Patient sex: F
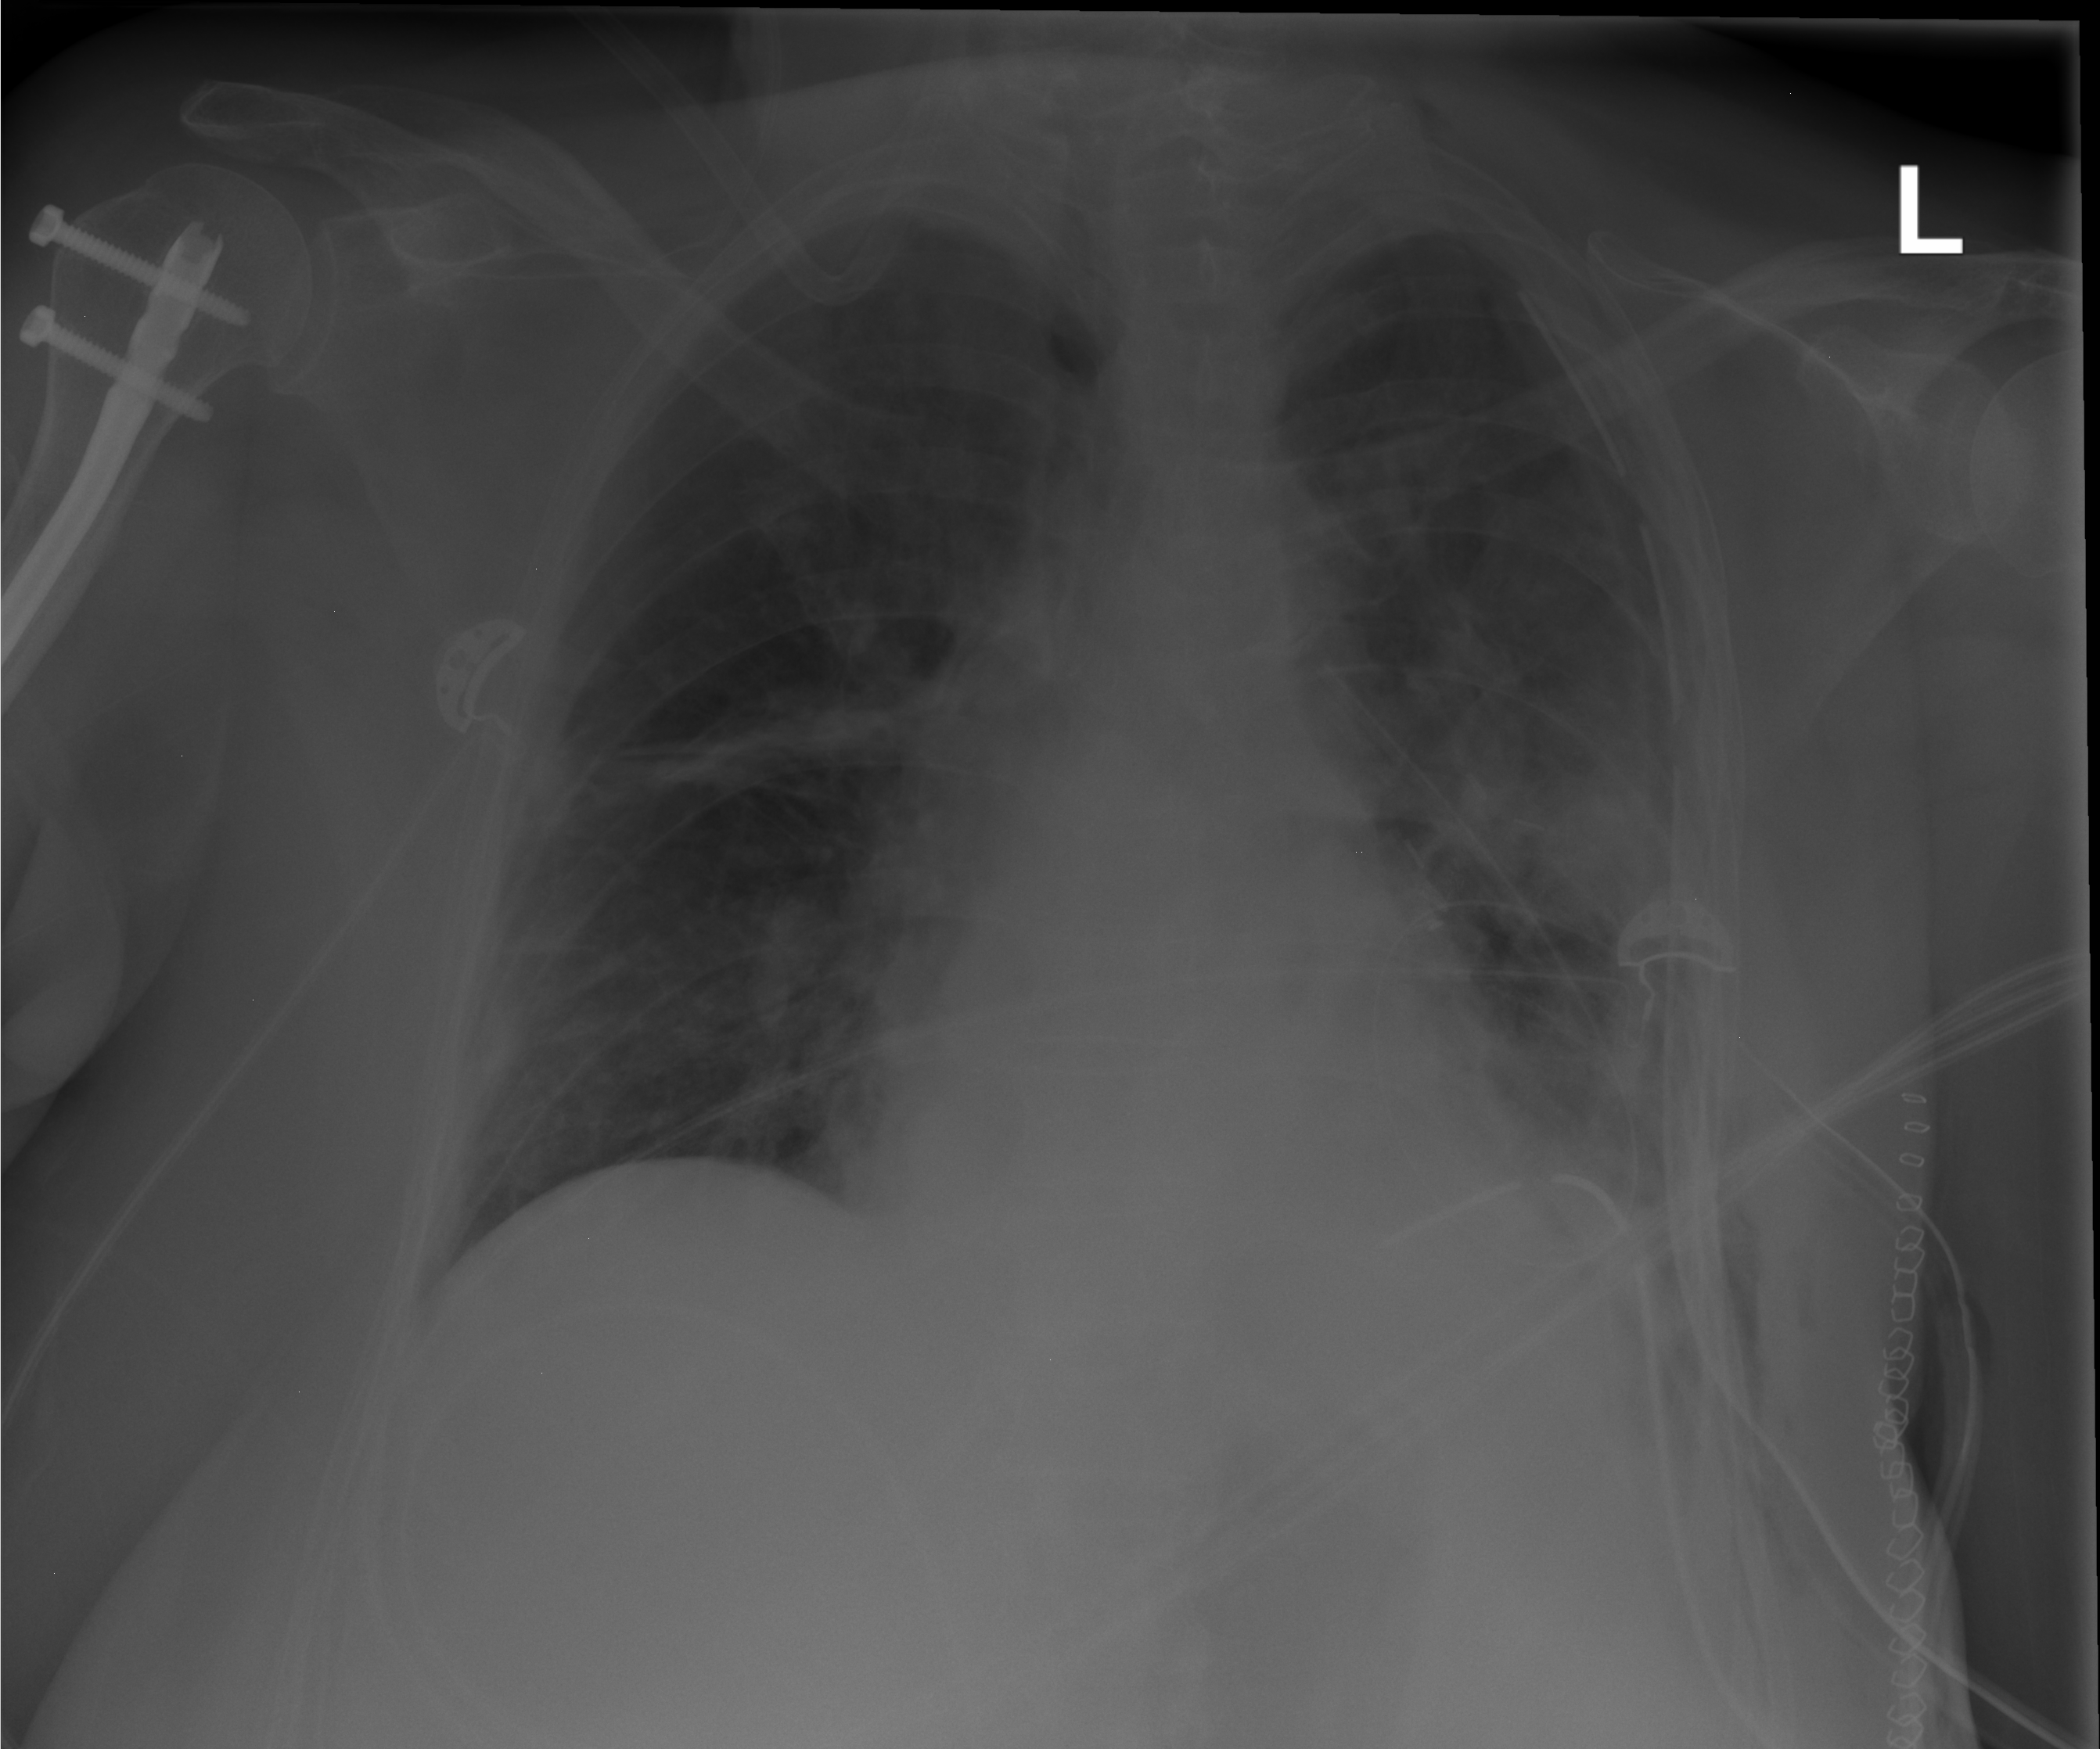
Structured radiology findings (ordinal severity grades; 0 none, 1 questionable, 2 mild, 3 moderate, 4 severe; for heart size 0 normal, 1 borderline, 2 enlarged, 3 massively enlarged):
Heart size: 0
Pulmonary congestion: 0
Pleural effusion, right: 0
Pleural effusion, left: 0
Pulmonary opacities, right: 2
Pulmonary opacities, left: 2
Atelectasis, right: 0
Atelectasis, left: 0